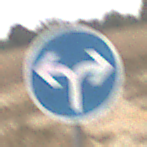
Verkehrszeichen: VorgeschriebeneFahrtrichtungRechtsOderLinks
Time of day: MorningAfternoon
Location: Outdoor (Nature)
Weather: Overcast
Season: NotSpecified
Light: Natural